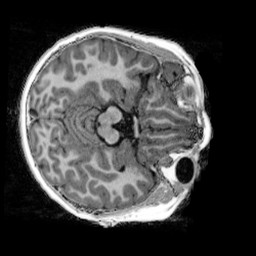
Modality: UNIT1_denoised
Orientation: axial
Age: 8
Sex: male
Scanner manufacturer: siemens
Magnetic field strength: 3 T
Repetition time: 4 s
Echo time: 0.00303 s